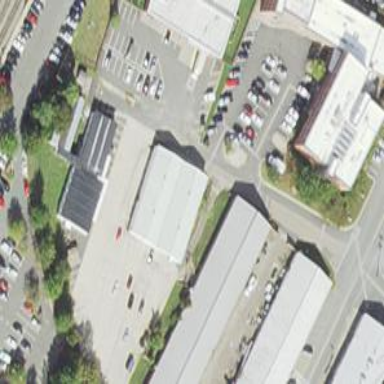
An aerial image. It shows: Parking area with surface.